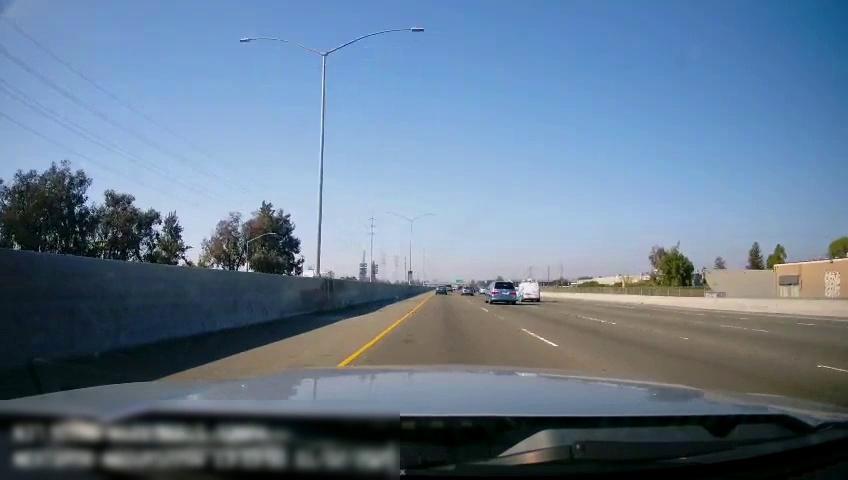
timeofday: Day
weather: Sunny
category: Drivable Space
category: Vehicles | Truck
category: Vehicles | SUV
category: Vehicles | Car
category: Vehicles | Car
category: Lanes | Current Lane
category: Lanes | Current Lane
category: Lanes | Alternate Lane
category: Lanes | Alternate Lane
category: Lanes | Alternate Lane
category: Lanes | Alternate Lane